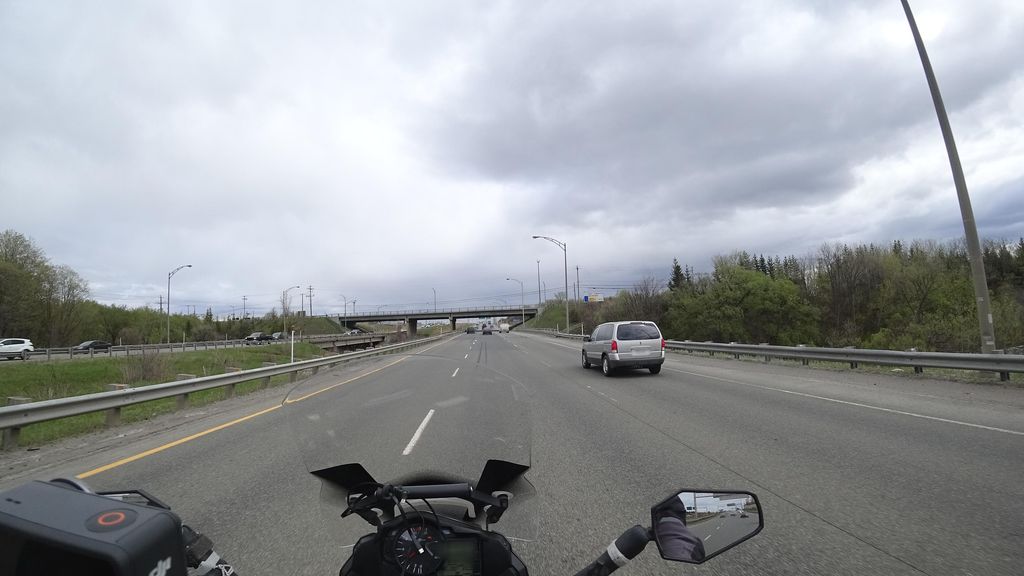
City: quebec_city